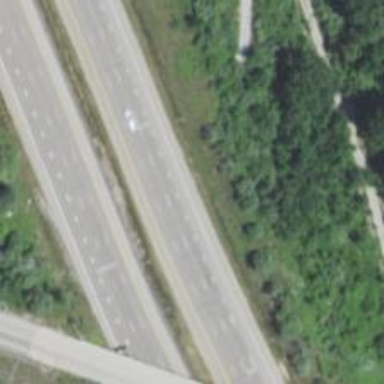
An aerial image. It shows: Asphalt motorway.